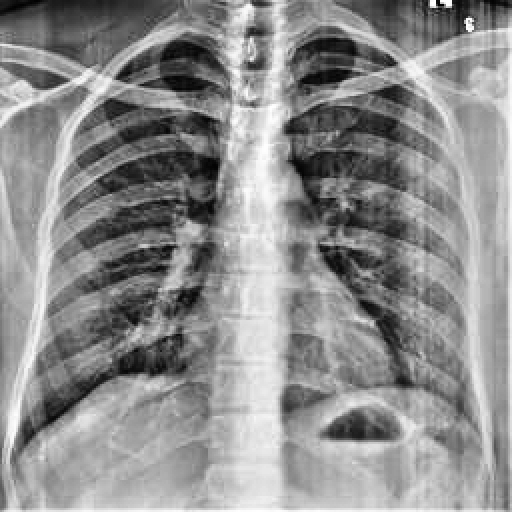
Finding: NORMAL